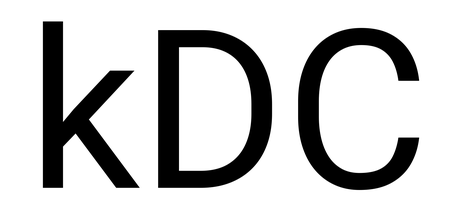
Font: Roboto_Regular